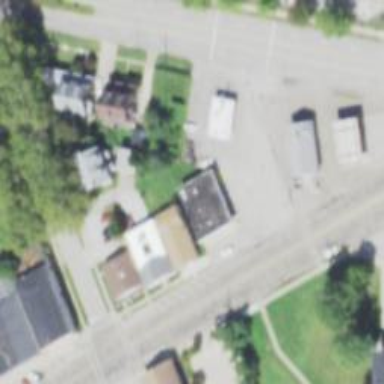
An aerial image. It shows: Convenience shop.